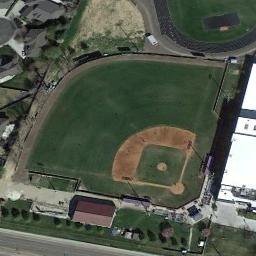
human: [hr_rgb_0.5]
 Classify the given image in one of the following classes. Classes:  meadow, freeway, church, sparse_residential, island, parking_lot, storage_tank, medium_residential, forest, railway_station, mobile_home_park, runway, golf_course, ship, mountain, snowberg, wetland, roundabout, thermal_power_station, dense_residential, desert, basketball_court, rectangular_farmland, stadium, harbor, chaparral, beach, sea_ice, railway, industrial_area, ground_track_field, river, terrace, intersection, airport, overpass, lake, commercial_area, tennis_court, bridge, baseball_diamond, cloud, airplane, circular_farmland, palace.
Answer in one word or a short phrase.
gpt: baseball_diamond